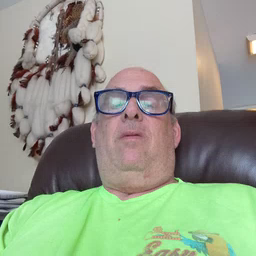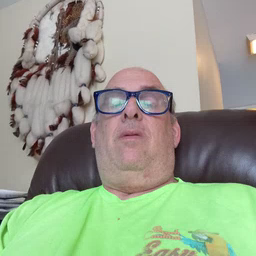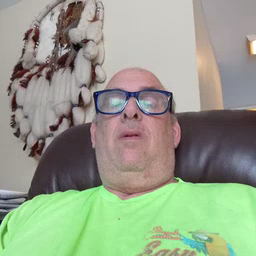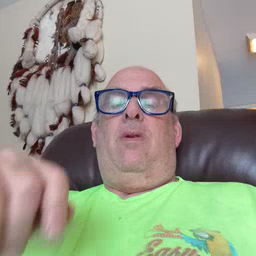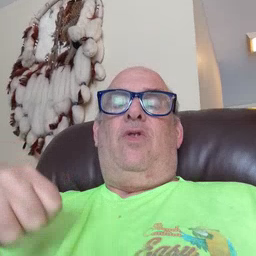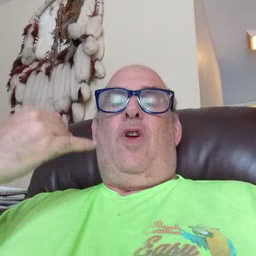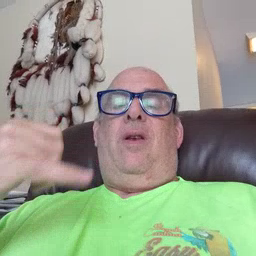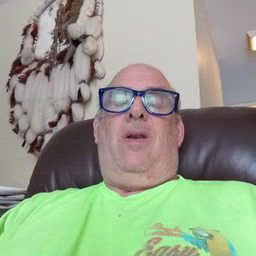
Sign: jeans